Interaction volume radius: 10 \u00c5
Interaction volume height: 10 \u00c5
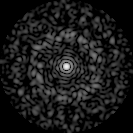
Disorder parameter: 0.8435